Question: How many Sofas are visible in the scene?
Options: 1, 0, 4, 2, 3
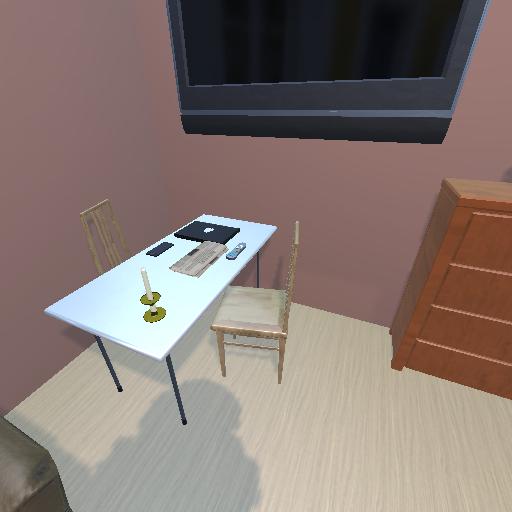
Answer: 1